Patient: sex M, age 38
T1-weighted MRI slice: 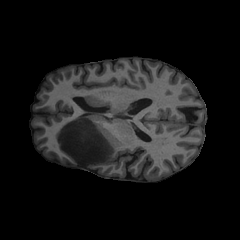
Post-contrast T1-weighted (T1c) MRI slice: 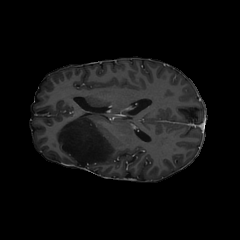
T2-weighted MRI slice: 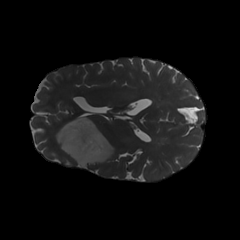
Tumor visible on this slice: yes
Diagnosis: Astrocytoma, IDH-mutant
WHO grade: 3